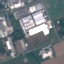
Land use / land cover class: Industrial